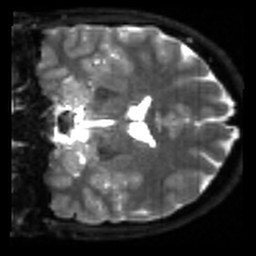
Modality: sbref
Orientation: coronal
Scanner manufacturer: siemens
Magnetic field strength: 3 T
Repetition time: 4 s
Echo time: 0.0594 s